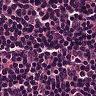
Metastatic tissue present: no